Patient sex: M
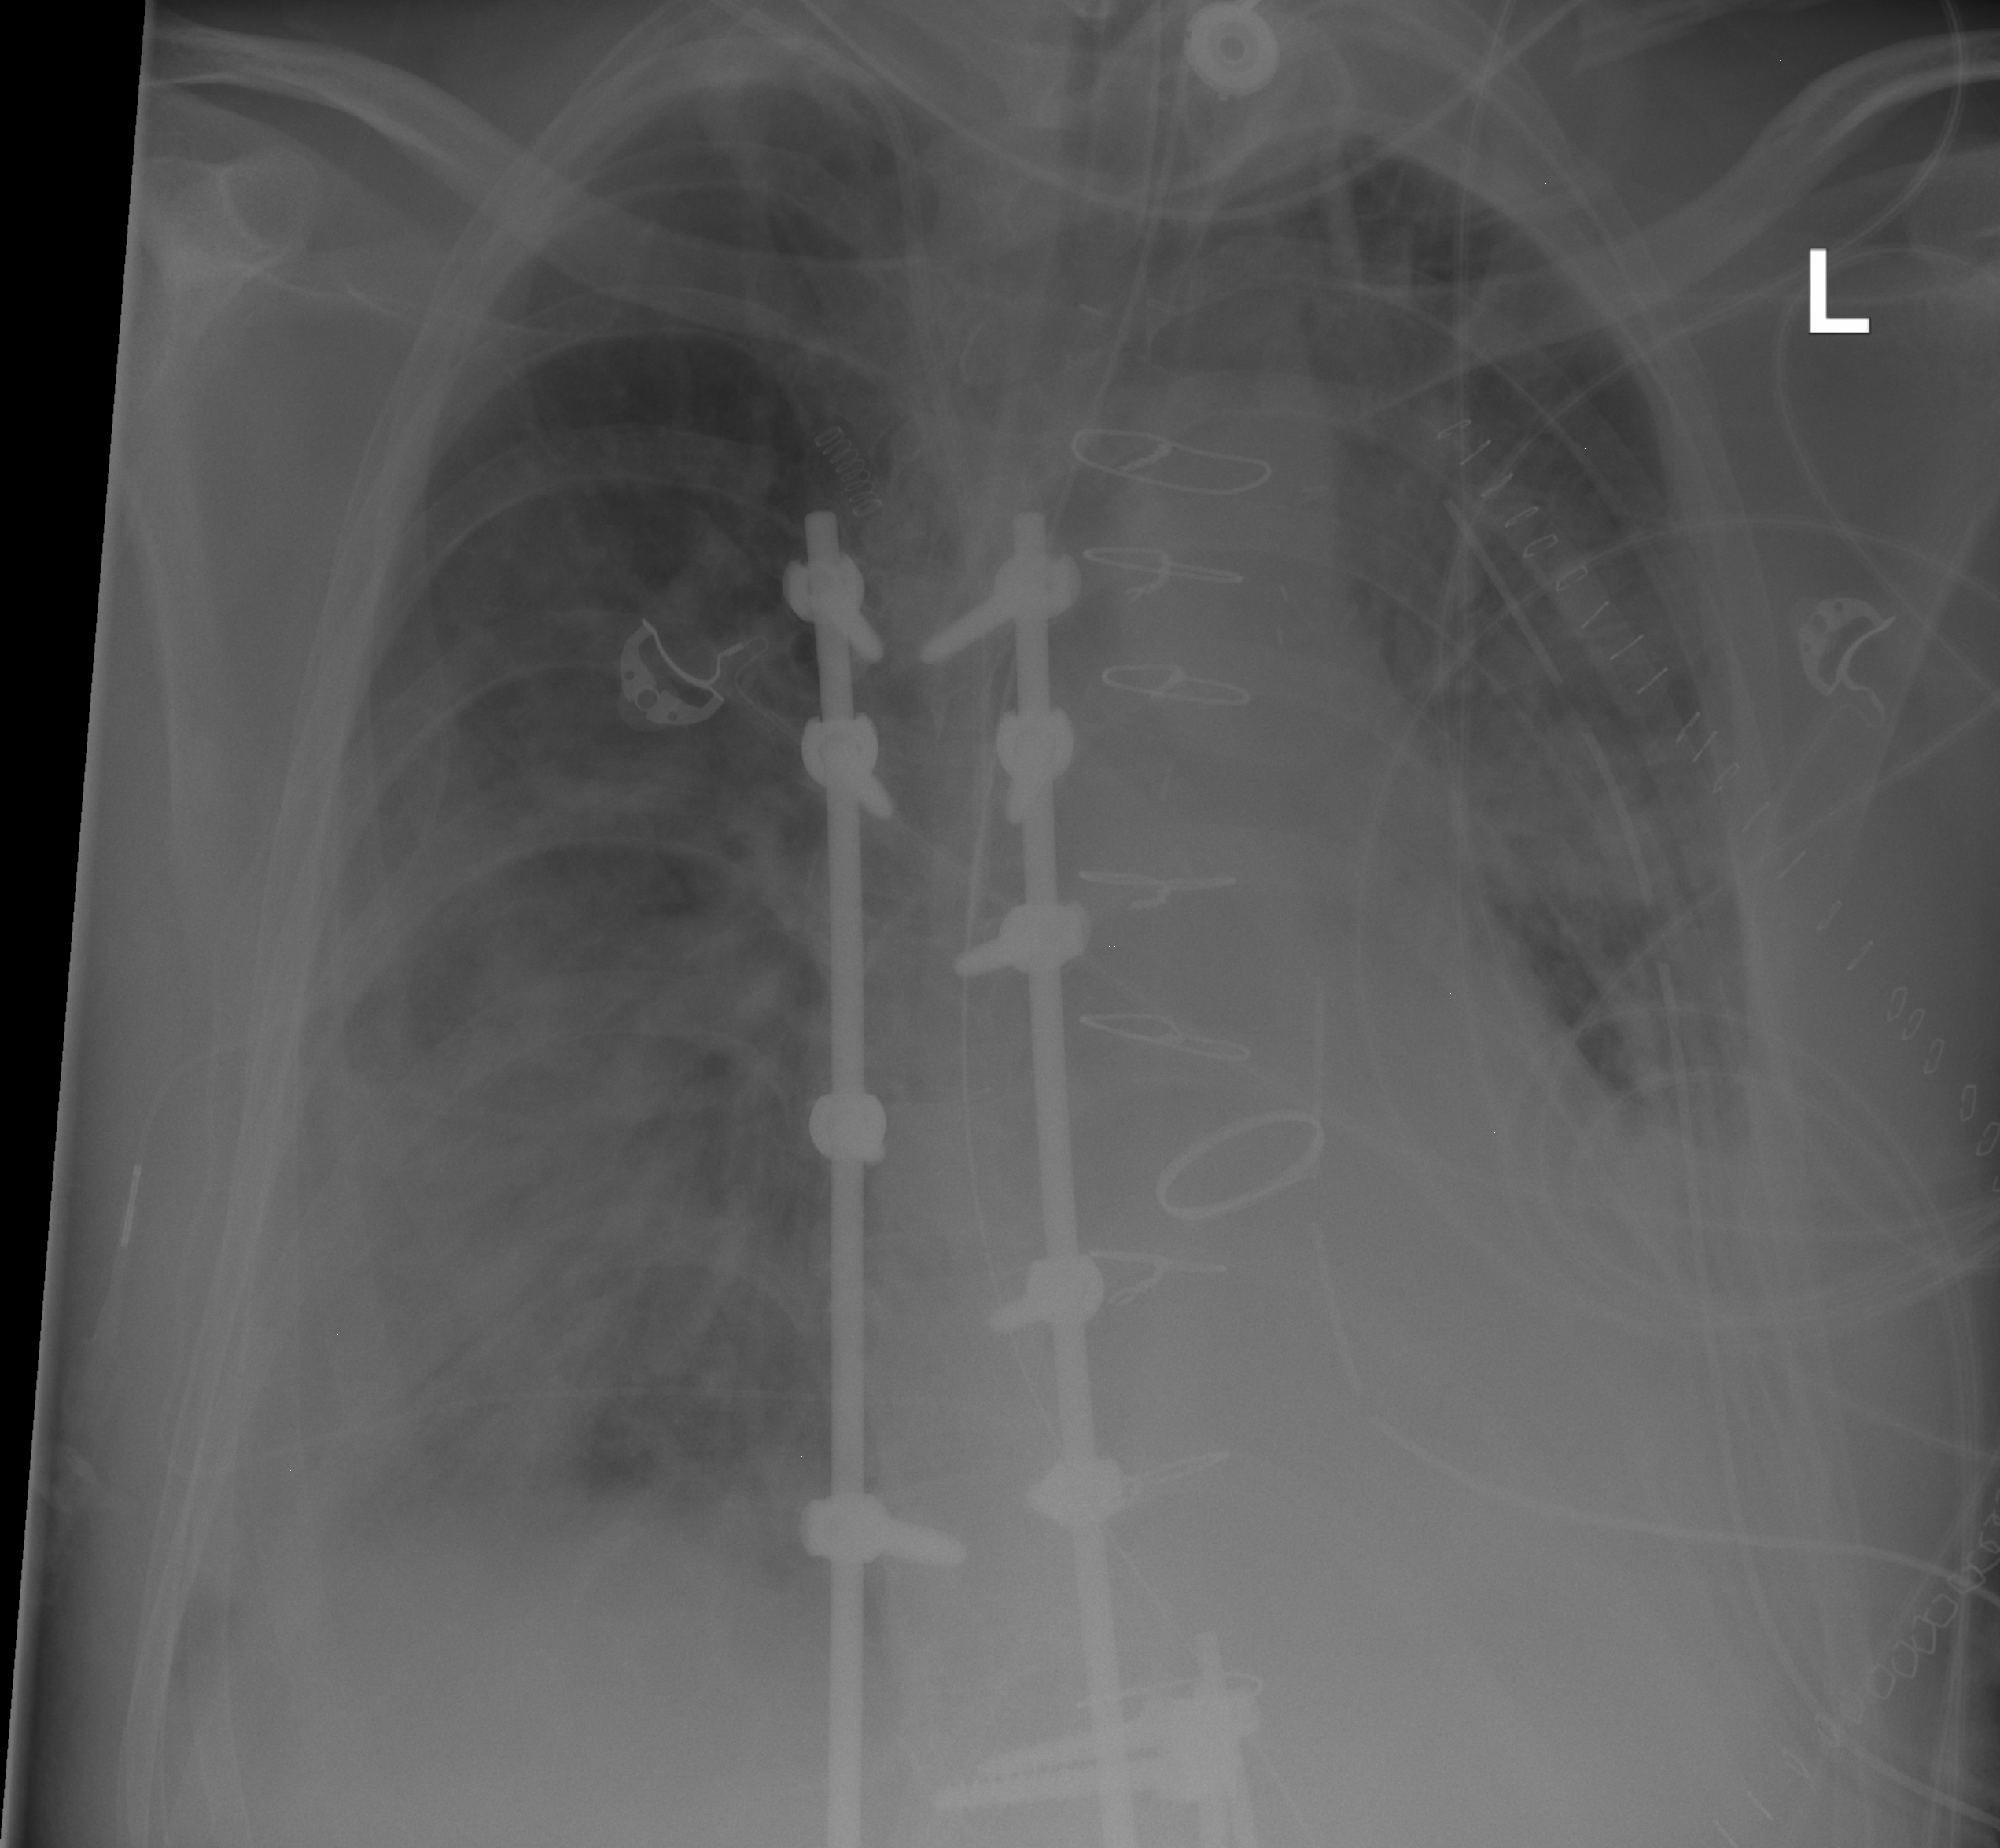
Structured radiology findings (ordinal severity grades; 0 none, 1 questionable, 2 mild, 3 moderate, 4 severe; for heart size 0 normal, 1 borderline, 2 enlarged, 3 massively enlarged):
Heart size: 1
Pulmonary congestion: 2
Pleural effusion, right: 2
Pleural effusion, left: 3
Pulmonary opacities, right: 3
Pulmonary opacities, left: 2
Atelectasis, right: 2
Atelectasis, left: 3